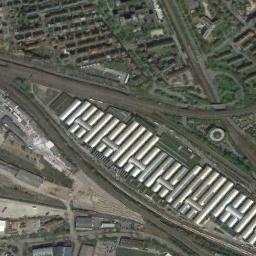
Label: railway_station